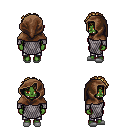
a pixel art fantasy rpg character, female body template, orc, green skin, chain mail, metal pants, blonde curly afro hairstyle, cloth hood, white slippers, four views (front, back, left, right), 2x2 character sprite sheet, small pixel art, hard edges, no anti-aliasing